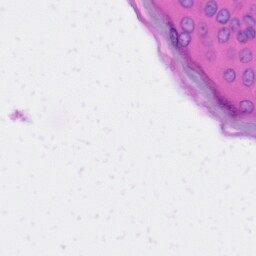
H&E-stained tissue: Skin